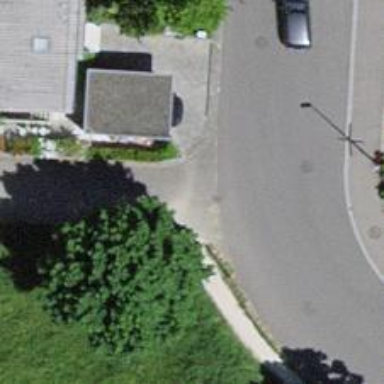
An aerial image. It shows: Bollard barrier.